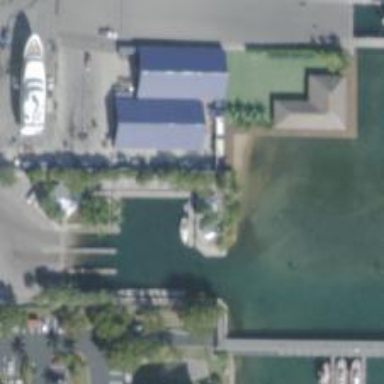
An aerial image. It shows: Pier located along footway.